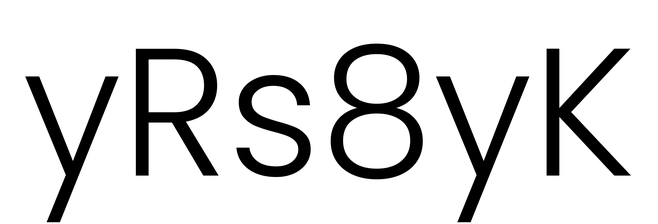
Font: Poppins-Light